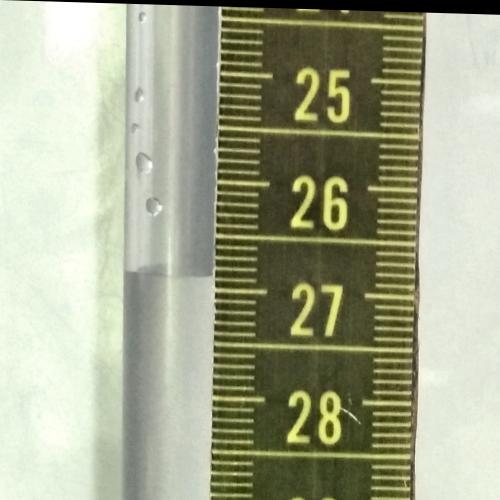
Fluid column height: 26.9 cm